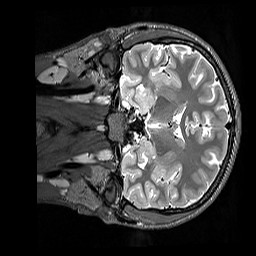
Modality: T2w
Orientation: coronal
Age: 21
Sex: male
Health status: healthy
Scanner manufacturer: siemens
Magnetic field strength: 3 T
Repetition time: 3.2 s
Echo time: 0.568 s